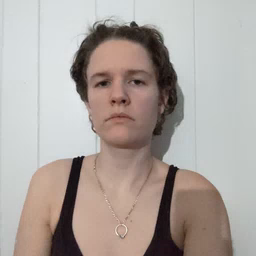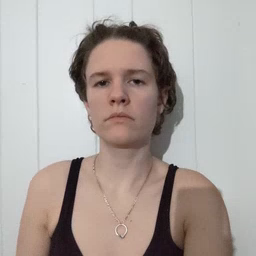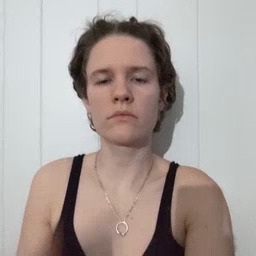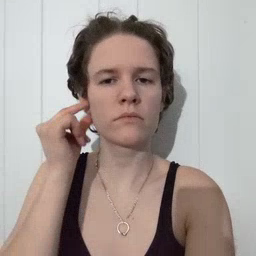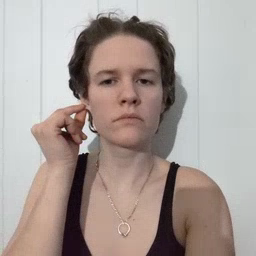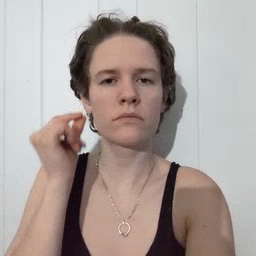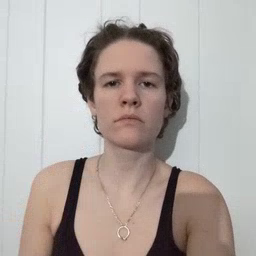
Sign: ear